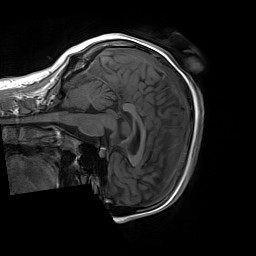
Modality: T1w
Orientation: sagittal
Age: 27
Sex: female